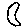
Label: moon